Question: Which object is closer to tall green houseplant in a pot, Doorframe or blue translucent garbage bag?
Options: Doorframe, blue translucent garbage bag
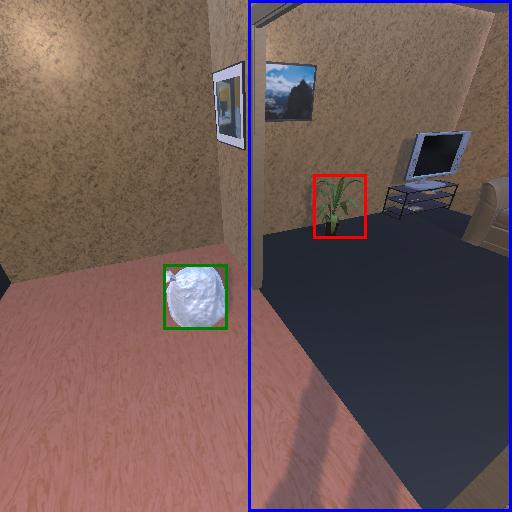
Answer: Doorframe